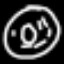
Label: donut